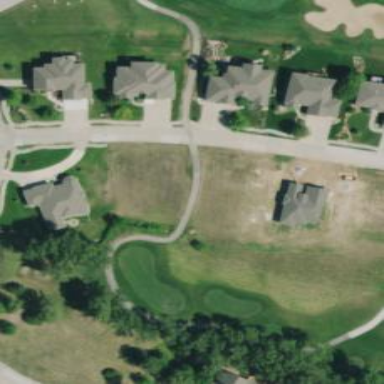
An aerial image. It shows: Service road used as golf cart path.